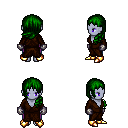
a pixel art fantasy rpg character, female body template, dark elf, purple skin, brown robe, magenta pants, green left-swept hairstyle, metal gloves, gold boots, four views (front, back, left, right), 2x2 character sprite sheet, small pixel art, hard edges, no anti-aliasing